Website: walmart
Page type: receipt
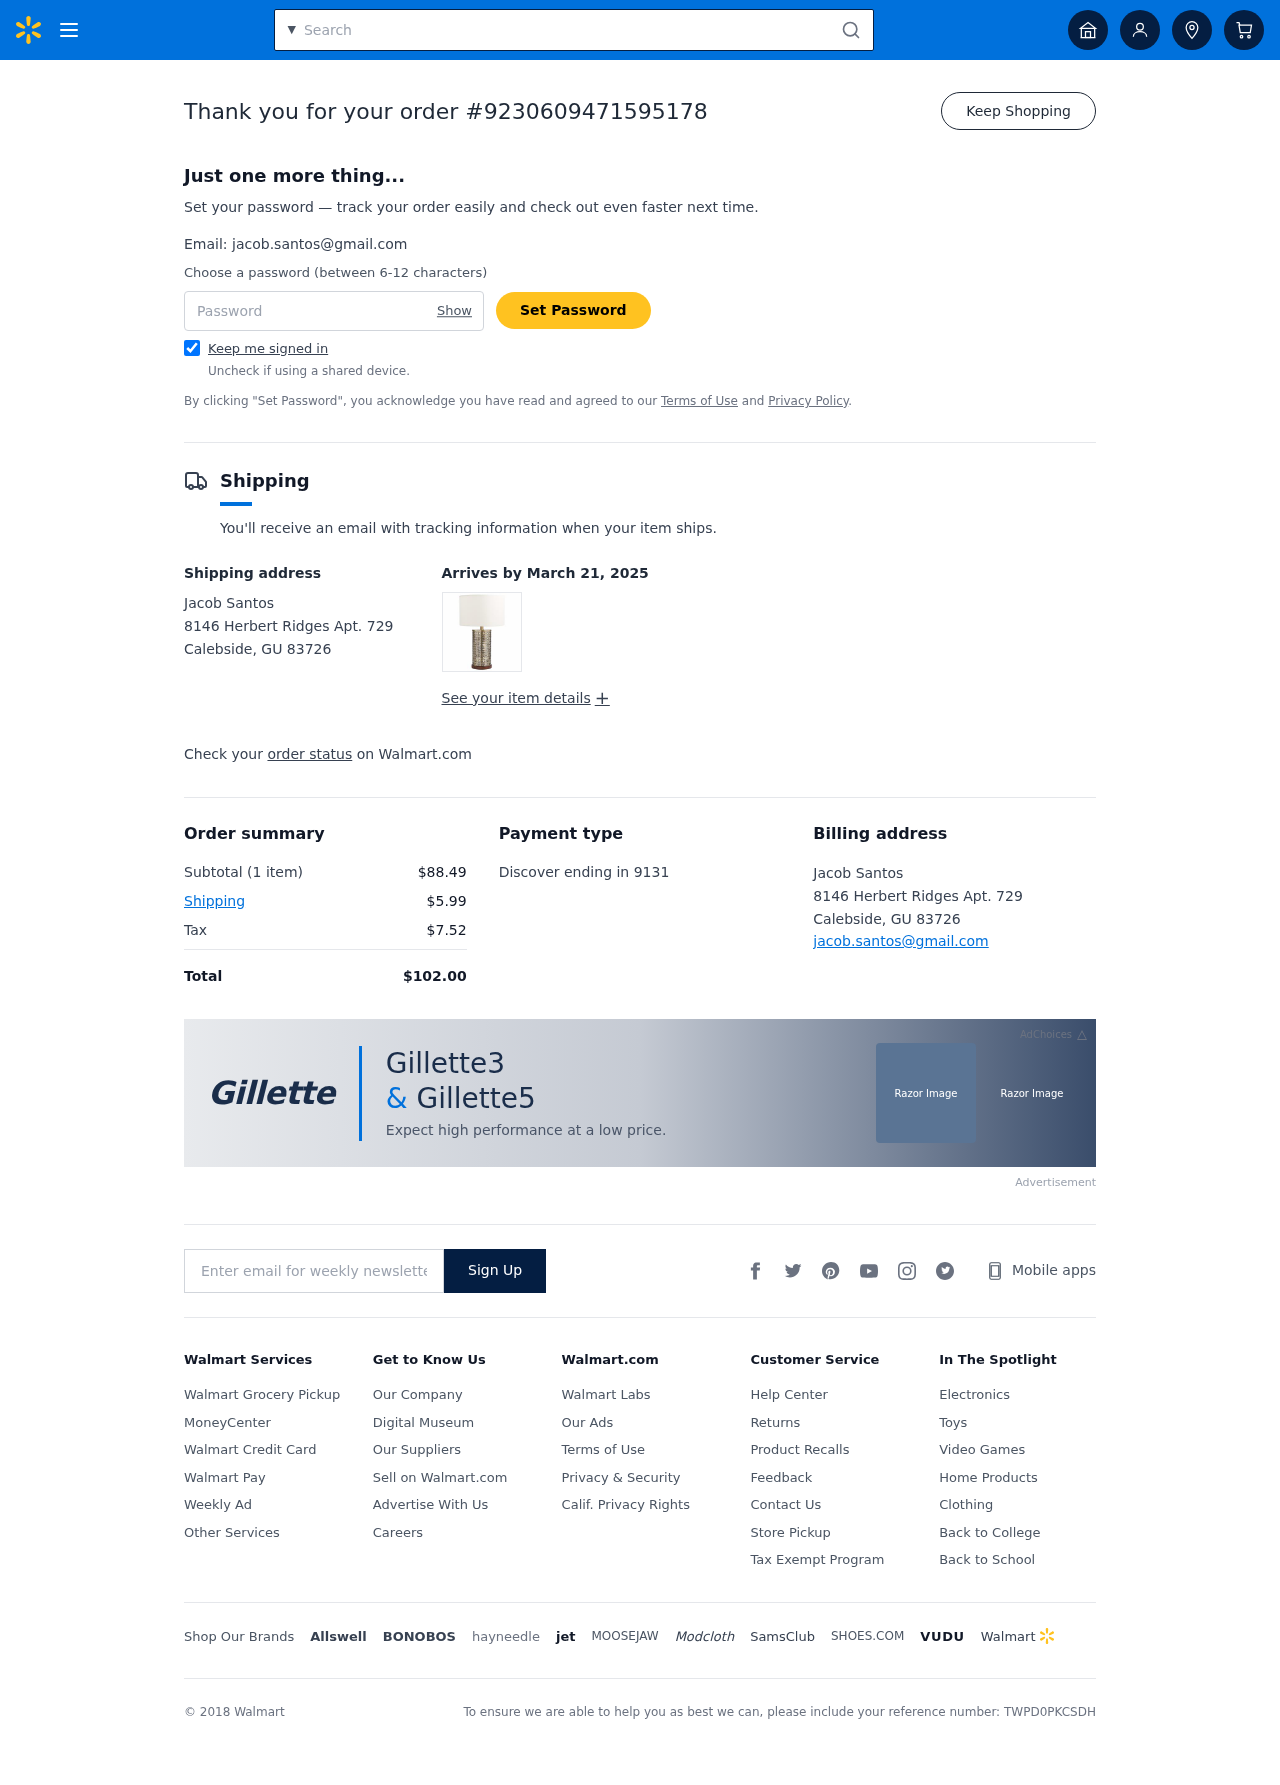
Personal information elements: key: PII_CARD_LAST4
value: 9131
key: PII_CARD_TYPE
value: Discover
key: PII_CITY_STATE_ZIP
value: Calebside, GU 83726
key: PII_EMAIL
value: jacob.santos@gmail.com
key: PII_FULLNAME
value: Jacob Santos
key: PII_STREET
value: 8146 Herbert Ridges Apt. 729
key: PII_FULLNAME2
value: Jacob Santos
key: PII_CITY
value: Calebside
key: PII_STATE
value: GU
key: PII_STATE_ABBR
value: GU
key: PII_POSTCODE
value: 83726
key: PII_POSTCODE_FULL
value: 83726
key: PII_CITY_STATE
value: Calebside, GU
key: PII_POSTCODE_NUMERIC
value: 83726
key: PII_EMAIL2
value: jacob.santos@gmail.com
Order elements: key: ORDER_ID
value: #9230609471595178
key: ORDER_DELIVERY_DATE
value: March 21, 2025
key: ORDER_NUM_ITEMS
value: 1 item
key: ORDER_SUBTOTAL
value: $88.49
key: ORDER_SHIPPING_COST
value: $5.99
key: ORDER_TAX
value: $7.52
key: ORDER_TOTAL
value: $102.00
Search elements: key: HEADER_SEARCH
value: Search